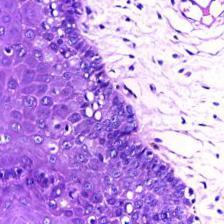
Diagnosis: Normal